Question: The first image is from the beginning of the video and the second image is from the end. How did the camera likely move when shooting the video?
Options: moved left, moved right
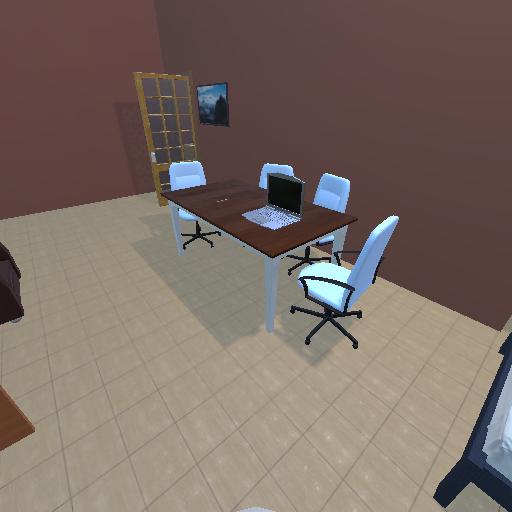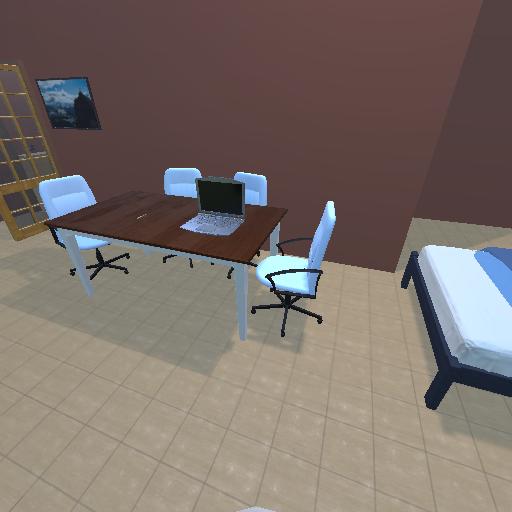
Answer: moved left